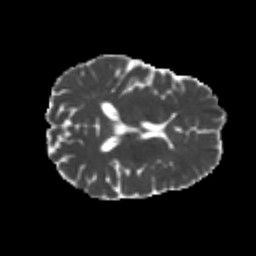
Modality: MD
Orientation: axial
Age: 21
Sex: male
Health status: healthy
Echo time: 0.074 s